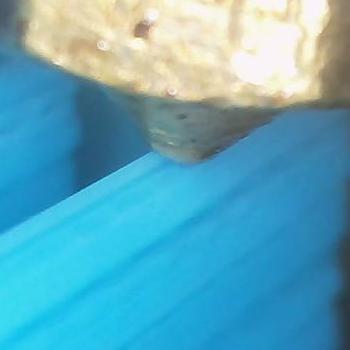
Flow rate: 70%